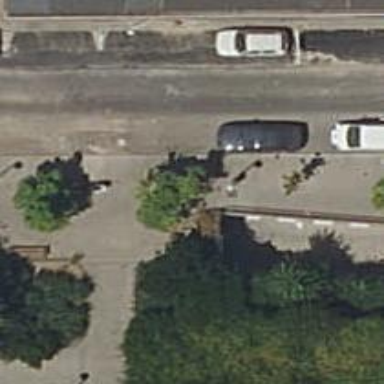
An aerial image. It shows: Parking entrance.